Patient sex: M
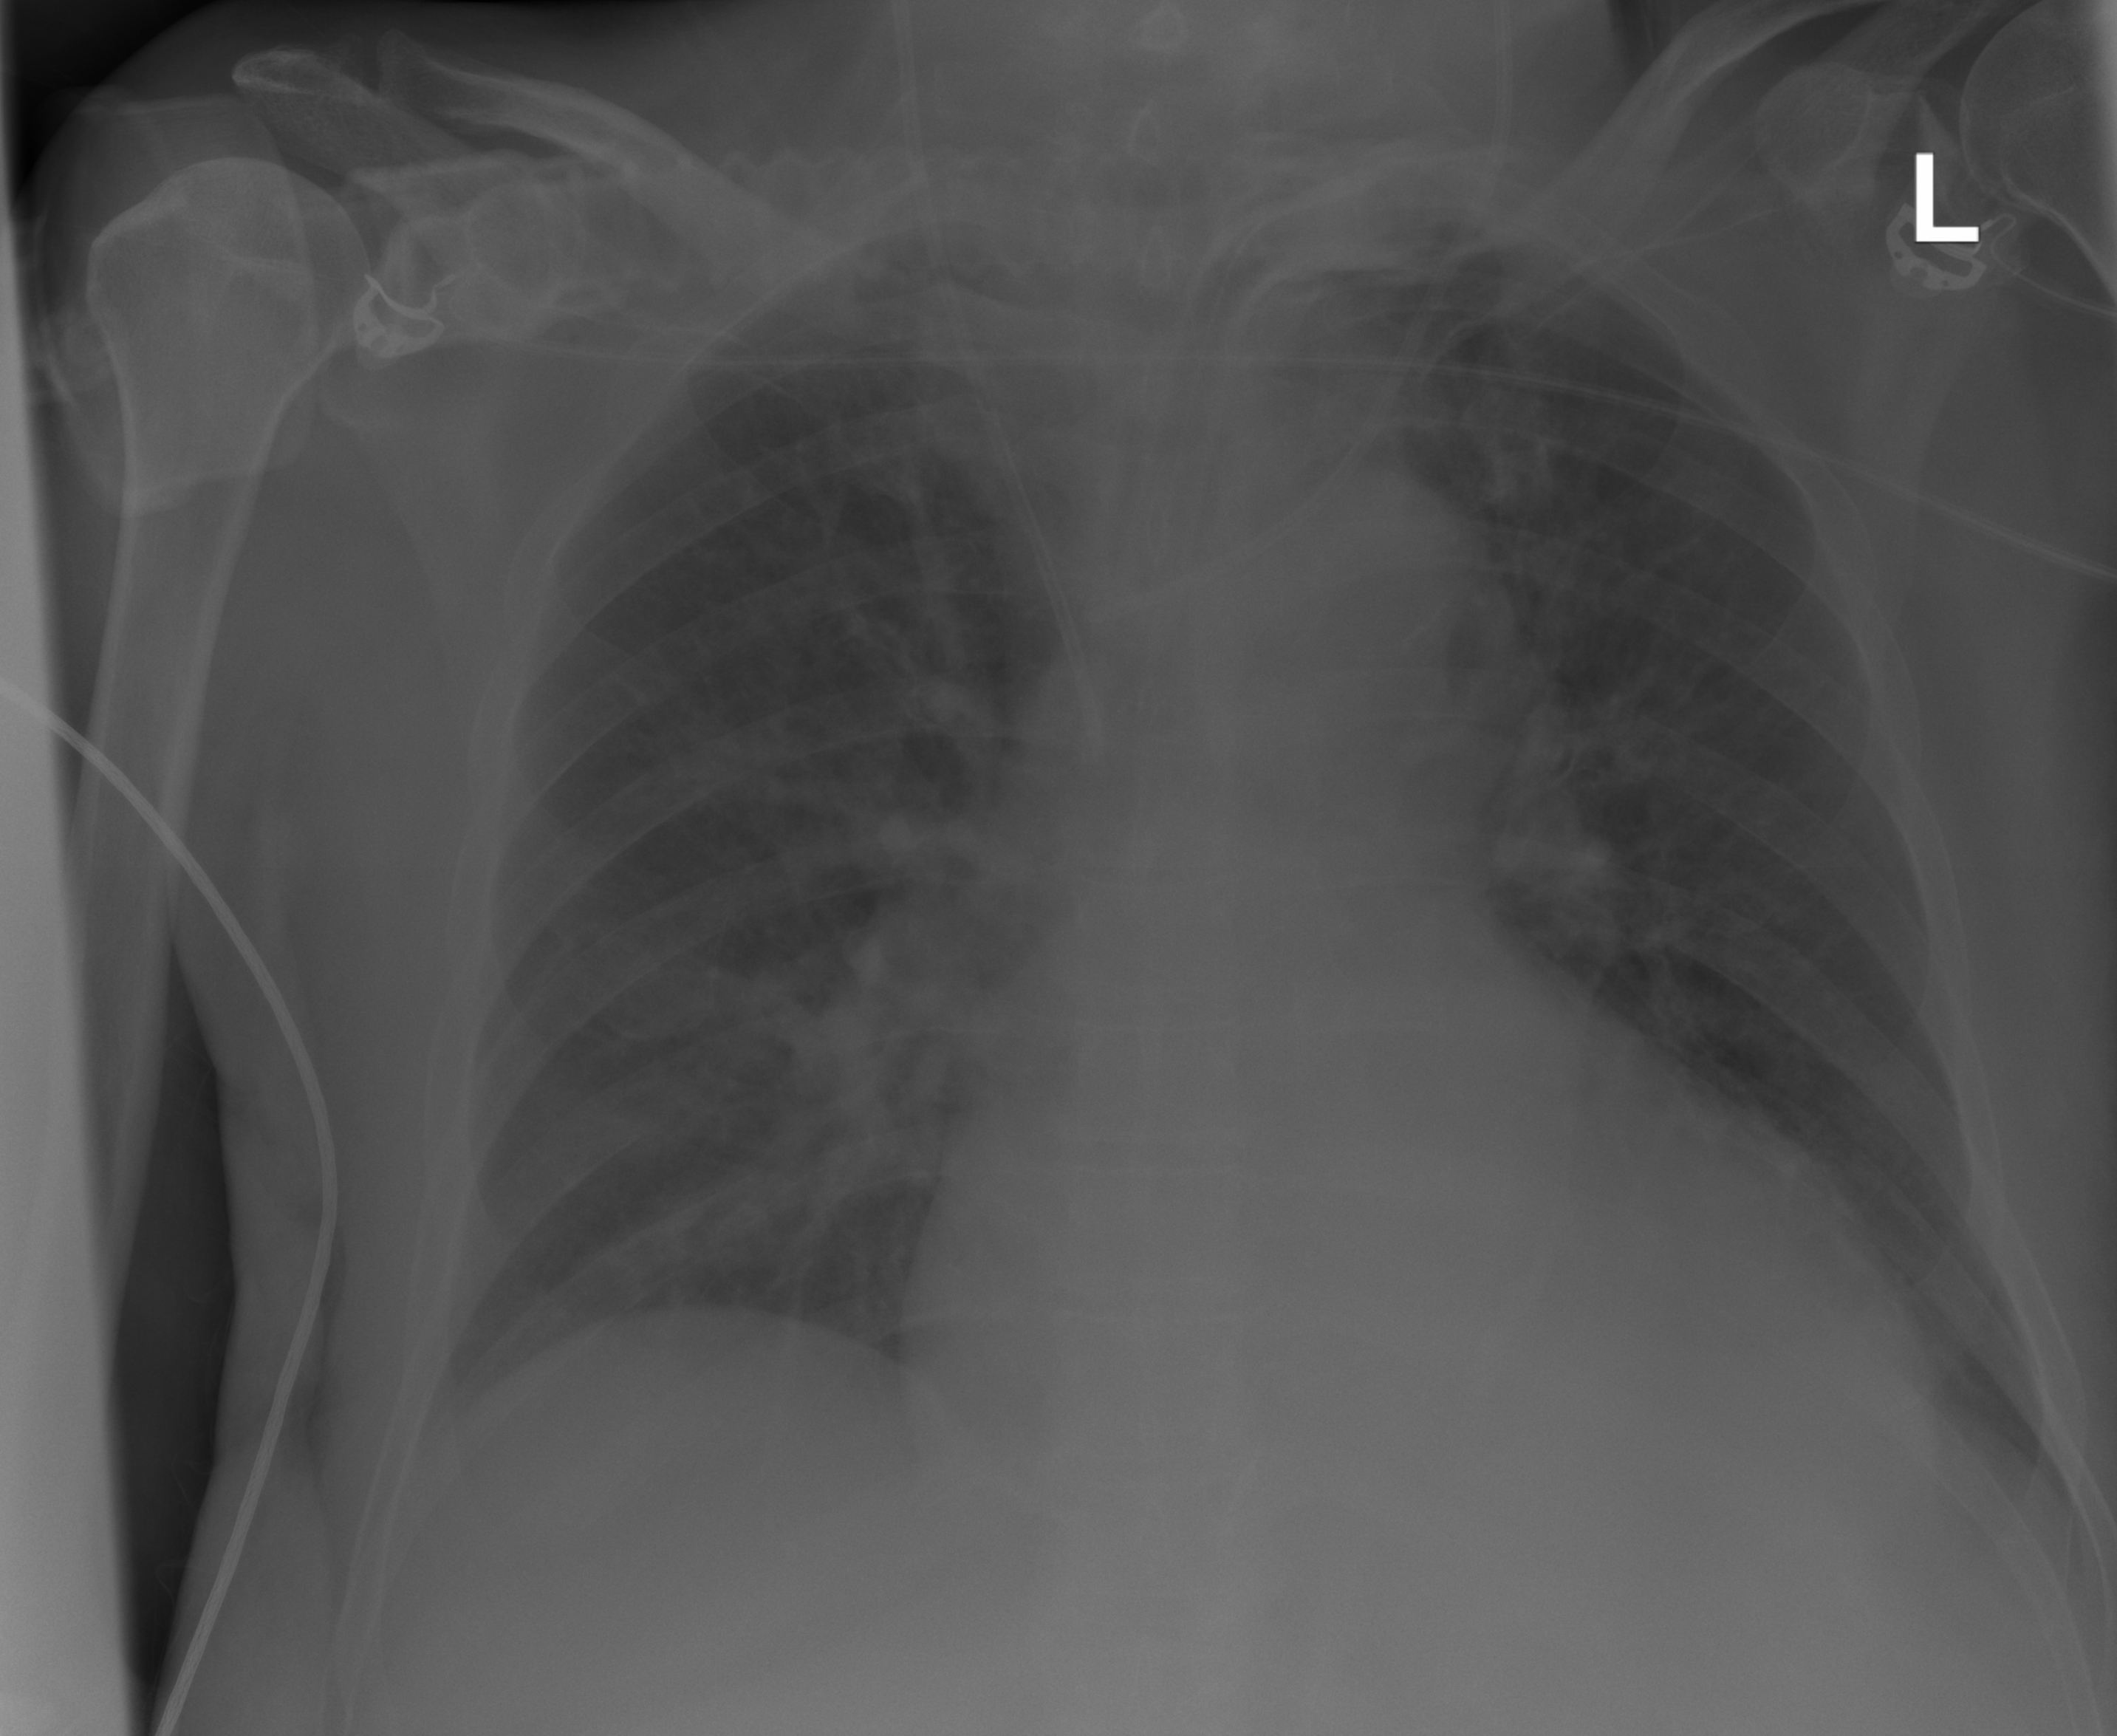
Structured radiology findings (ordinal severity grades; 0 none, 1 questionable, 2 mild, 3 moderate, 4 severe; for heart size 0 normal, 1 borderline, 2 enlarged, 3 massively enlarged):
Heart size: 2
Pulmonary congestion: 2
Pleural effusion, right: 0
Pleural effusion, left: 0
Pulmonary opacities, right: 0
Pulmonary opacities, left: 0
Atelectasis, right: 0
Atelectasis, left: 0